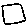
Label: square